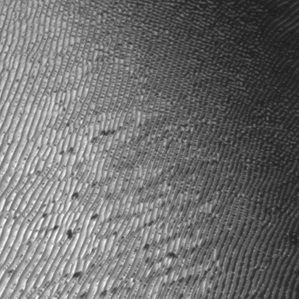
Label: frost